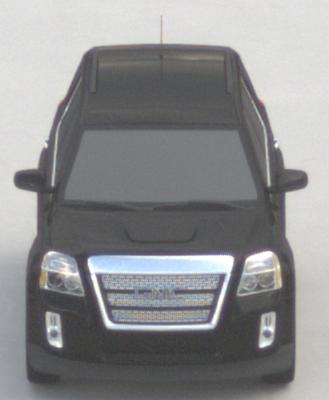
Make: GMC
Model: Terrain
Detailed model: Gen. 1
Model produced from: 2009
Model produced until: 2017
Doors: 5
Color: black
Road condition: dry road
Daytime: morning or afternoon
Contrast: low contrast